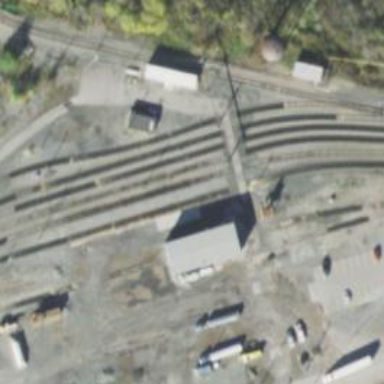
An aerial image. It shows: Railway yard.